Question: I'm using an MSP430 chip with 10K of RAM. If I go above 5k of RAM usage, it's never capable of making it to main(). The init code calls '__data20_memzero' to clear out the used RAM space.

It look like it increments through memory and clears bytes till R14=R12. R14 is 0x34B4. But the max value of R12 is 0x2c86 before it reboots and starts over again. I manually turned off the watchdog through the debugger, and it started running just fine. I can't see this as being normal. Any idea how to get around this problem?
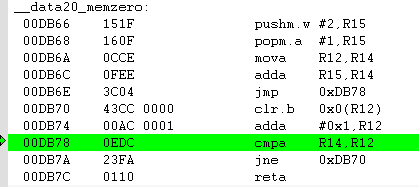
Answer: Just after posting this, I found this application note
<URL>
> If the application has much (over 4k) of global initialized data, then
the initialization within cstartup will not be finished before the
watchdog times out (and the device is reset).
and
'''
The solution
The Watchdog timer must be turned off before the initialization phase. This should preferably be done in __low_level_init.
The steps (for F1610, F1611 or F1612)
Copy of the file "low_level_init.c" (from ...E\src\lib\) to your project directory.
Add the copied "low_level_init.c" file to your project.
Edit your copy of the "low_level_init.c" file
In the file you need to add, either...
#include <msp430x16x.h>
...or add...
#include <io430x16x.h>
You should add, in the __low_level_init() function.
WDTCTL = WDTPW + WDTHOLD;
'''